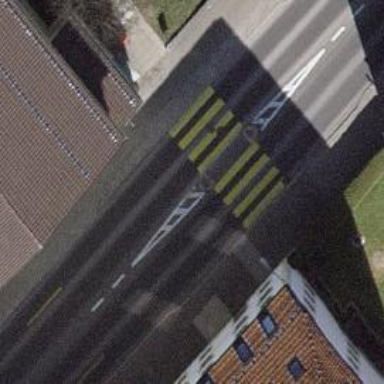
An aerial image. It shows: Zebra crossing on the road.